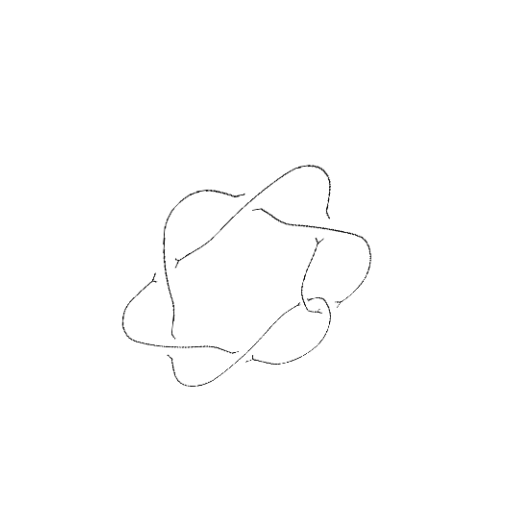
Crossing number: 7